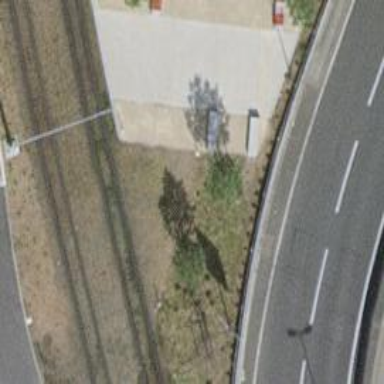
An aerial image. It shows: Concrete bench.